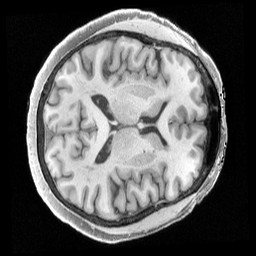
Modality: T1w
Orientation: axial
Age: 70
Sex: female
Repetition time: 2.4 s
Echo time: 0.00222 s